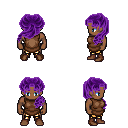
a pixel art fantasy rpg character, male body template, human, dark skin, brown tunic, gold greaves, purple princess hairstyle, brown shoes, four views (front, back, left, right), 2x2 character sprite sheet, small pixel art, hard edges, no anti-aliasing